Field crop: maize
Growth stage: 2
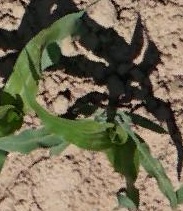
Species: maize